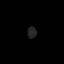
Tissue: lung
Cell type: Epithelial cells
Senescence score: 0.2008
Nuclear area (px): 102
Mean DAPI intensity: 36.088